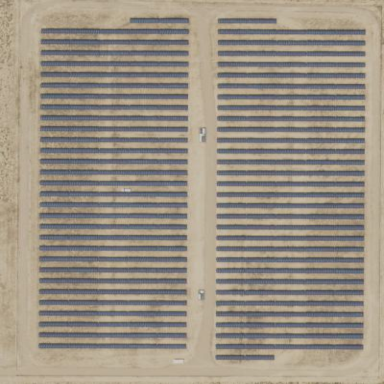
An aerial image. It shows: Solar power plant.